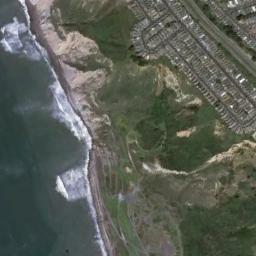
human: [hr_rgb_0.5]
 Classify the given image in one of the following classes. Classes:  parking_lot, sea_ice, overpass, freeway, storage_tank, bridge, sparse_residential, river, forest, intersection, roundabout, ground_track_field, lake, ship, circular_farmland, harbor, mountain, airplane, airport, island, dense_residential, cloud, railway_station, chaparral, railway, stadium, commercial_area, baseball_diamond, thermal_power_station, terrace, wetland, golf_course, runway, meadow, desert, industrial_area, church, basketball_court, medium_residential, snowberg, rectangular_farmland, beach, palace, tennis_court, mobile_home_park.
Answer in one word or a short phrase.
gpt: beach